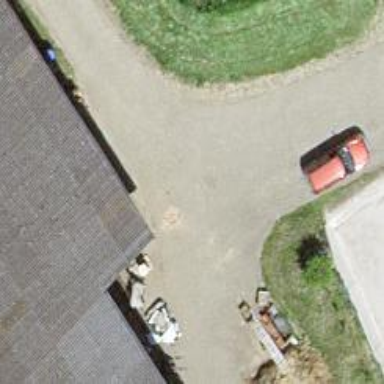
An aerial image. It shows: Unpaved driveway with grade1 tracktype.